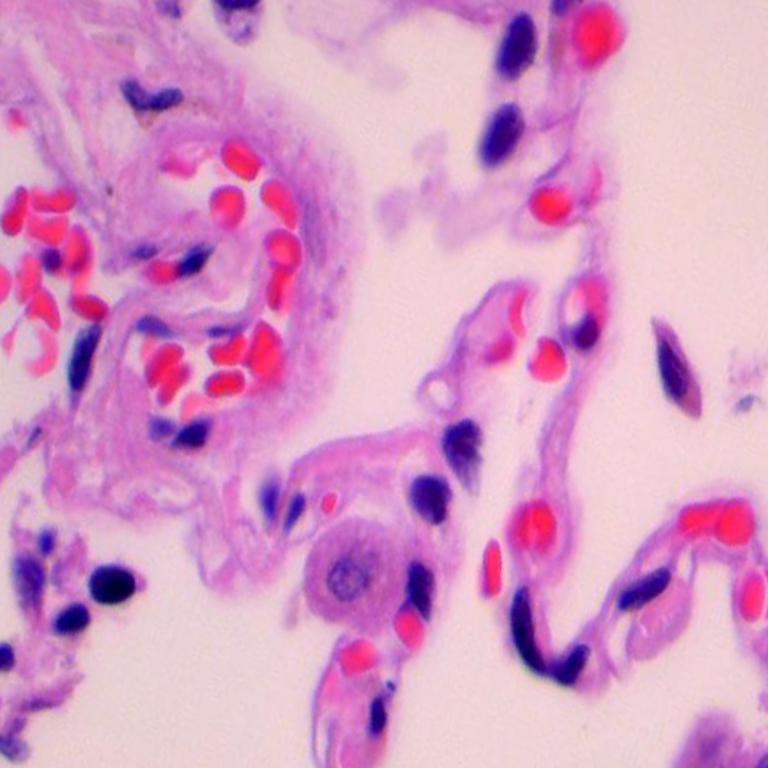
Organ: lung
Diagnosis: benign